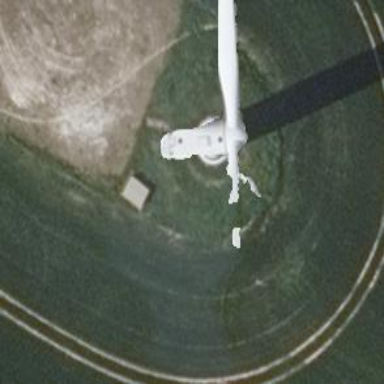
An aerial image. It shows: Wind turbine generating power.